Question:
'''
<configSections>
<sectionGroup name="system.web.webPages.razor" type="System.Web.WebPages.Razor.Configuration.RazorWebSectionGroup, System.Web.WebPages.Razor, Version=1.0.0.0, Culture=neutral, PublicKeyToken=31BF3856AD364E35">
<section name="host" type="System.Web.WebPages.Razor.Configuration.HostSection, System.Web.WebPages.Razor, Version=1.0.0.0, Culture=neutral, PublicKeyToken=31BF3856AD364E35" requirePermission="false" />
<section name="pages" type="System.Web.WebPages.Razor.Configuration.RazorPagesSection, System.Web.WebPages.Razor, Version=1.0.0.0, Culture=neutral, PublicKeyToken=31BF3856AD364E35" requirePermission="false" />
</sectionGroup>
</configSections>
'''
After I updated to v3.9.55.0 my web config got these errors. The website still works (surprisingly). The website obviously won't work if I remove them. I am not sure how to fix these errors or it would effect anything at all.
It seems to have something to do with SS no longer use ? Should I simply add of 'System.web.WebPages.Razor' to fix the issue or what?
Also, there is a 'System.Web.Razor.Unoffical' in the reference dlls. Is it a SS mod or MS offical beta?
You see, I am a bit confused. Where do I get some explanation of this new update? Thank you.
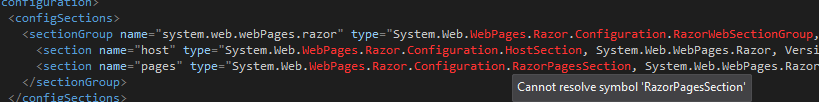
Answer: Here is the section that works fine.
'''
<configSections>
<sectionGroup name="system.web.webPages.razor" type="System.Web.WebPages.Razor.Configuration.RazorWebSectionGroup, System.Web.WebPages.Razor, Version=1.0.0.0, Culture=neutral, PublicKeyToken=31BF3856AD364E35">
<section name="host" type="System.Web.WebPages.Razor.Configuration.HostSection, System.Web.WebPages.Razor, Version=1.0.0.0, Culture=neutral, PublicKeyToken=31BF3856AD364E35" requirePermission="false" />
<section name="pages" type="System.Web.WebPages.Razor.Configuration.RazorPagesSection, System.Web.WebPages.Razor, Version=1.0.0.0, Culture=neutral, PublicKeyToken=31BF3856AD364E35" requirePermission="false" />
</sectionGroup>
</configSections>
'''
It is tried and tested. Also you can check out my fsharp port of <URL> along with razor rockstars, I don't know if razor rockstars is updated with latest libraries.
I checked <URL> I guess it is updated with latest frameworks. You should check out that too.
Best way to solve this kind of error is to use completed project instead of dll. So, you can debug the source code itself and it there is any issue you can patch back.
Please let me know if any further details required.